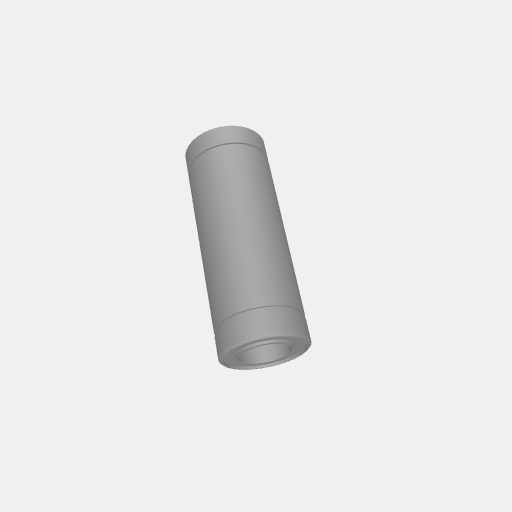
Part: LinearBearing12ID57